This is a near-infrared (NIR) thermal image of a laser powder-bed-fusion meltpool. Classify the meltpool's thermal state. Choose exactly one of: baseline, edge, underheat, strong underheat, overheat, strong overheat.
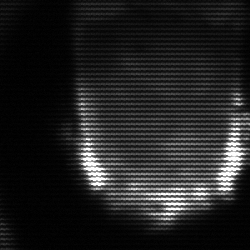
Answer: baseline